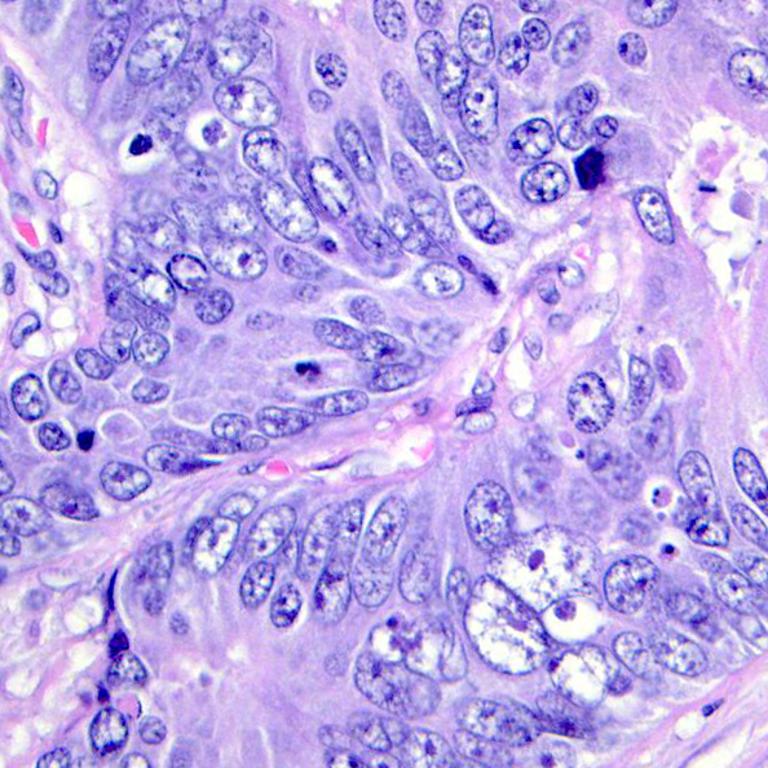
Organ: colon
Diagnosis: adenocarcinomas